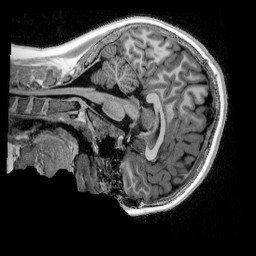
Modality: UNIT1_denoised
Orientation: sagittal
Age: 10
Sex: male
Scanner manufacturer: siemens
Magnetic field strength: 3 T
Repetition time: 4 s
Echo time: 0.00303 s